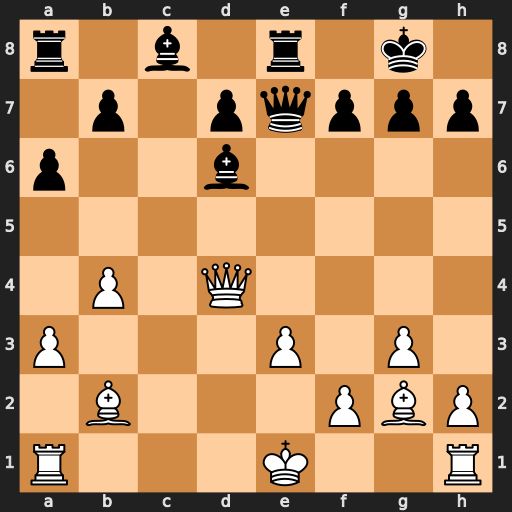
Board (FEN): r1b1r1k1/1p1pqppp/p2b4/8/1P1Q4/P3P1P1/1B3PBP/R3K2R
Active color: w
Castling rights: KQ
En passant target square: -
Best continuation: Qxg7#